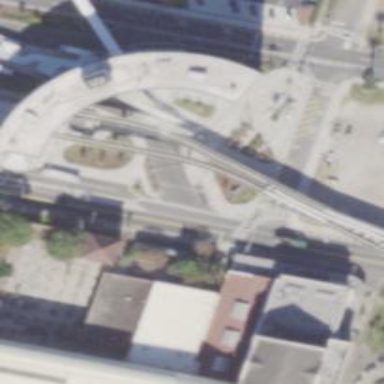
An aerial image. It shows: Monorail bridge over railway.